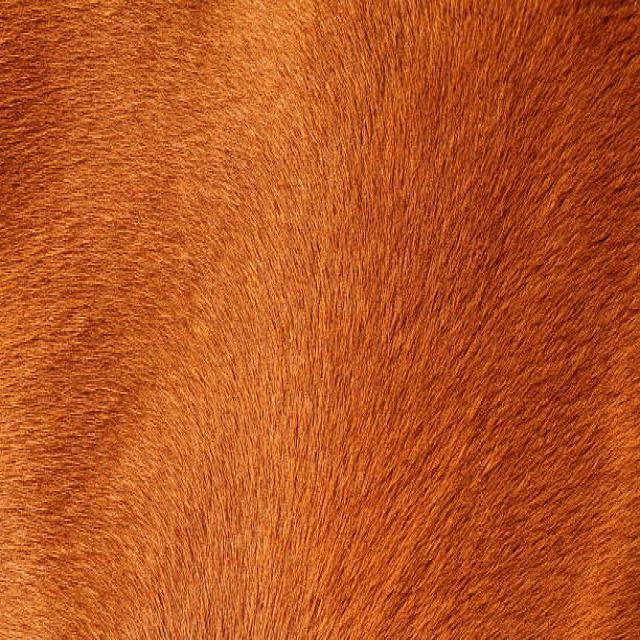
Healthy canine skin — no visible lesions, inflammation, or abnormalities. The skin and coat appear normal.